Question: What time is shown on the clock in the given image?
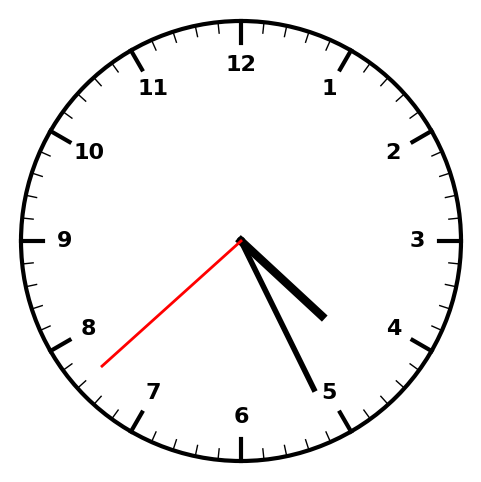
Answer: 04:25:38